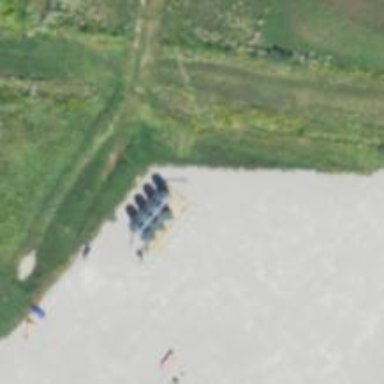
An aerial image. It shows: Storage tank that is man-made.